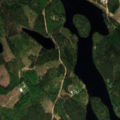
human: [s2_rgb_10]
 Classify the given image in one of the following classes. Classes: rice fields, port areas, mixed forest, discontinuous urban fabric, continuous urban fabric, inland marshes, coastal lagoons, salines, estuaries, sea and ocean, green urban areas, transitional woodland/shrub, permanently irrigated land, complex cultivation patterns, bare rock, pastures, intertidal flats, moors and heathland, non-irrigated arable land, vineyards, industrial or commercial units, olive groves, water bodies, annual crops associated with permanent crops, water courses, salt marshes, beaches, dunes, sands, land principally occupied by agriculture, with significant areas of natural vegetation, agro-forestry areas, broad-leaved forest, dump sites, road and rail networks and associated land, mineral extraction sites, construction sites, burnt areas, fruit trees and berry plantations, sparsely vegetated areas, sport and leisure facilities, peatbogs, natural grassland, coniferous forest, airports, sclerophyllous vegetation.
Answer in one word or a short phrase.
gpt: land principally occupied by agriculture, with significant areas of natural vegetation, coniferous forest, mixed forest, water bodies